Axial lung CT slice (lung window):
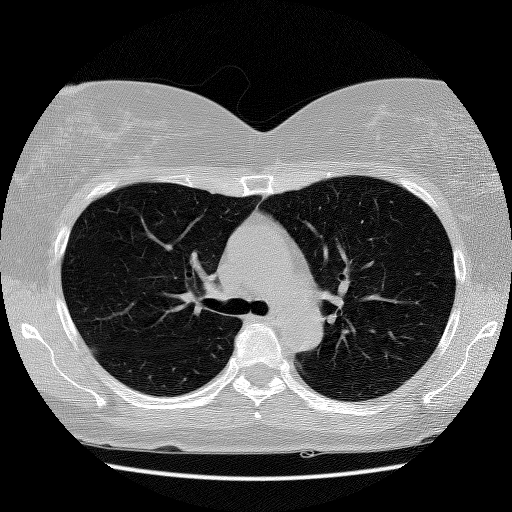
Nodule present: no